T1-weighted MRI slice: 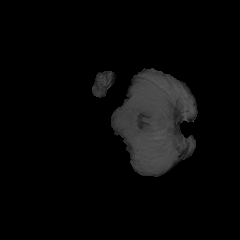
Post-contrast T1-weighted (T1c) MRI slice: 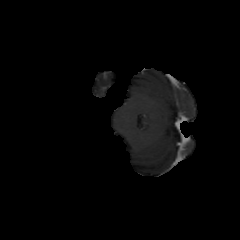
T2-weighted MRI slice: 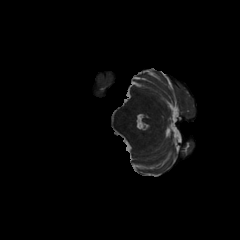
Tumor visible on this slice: no